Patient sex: M
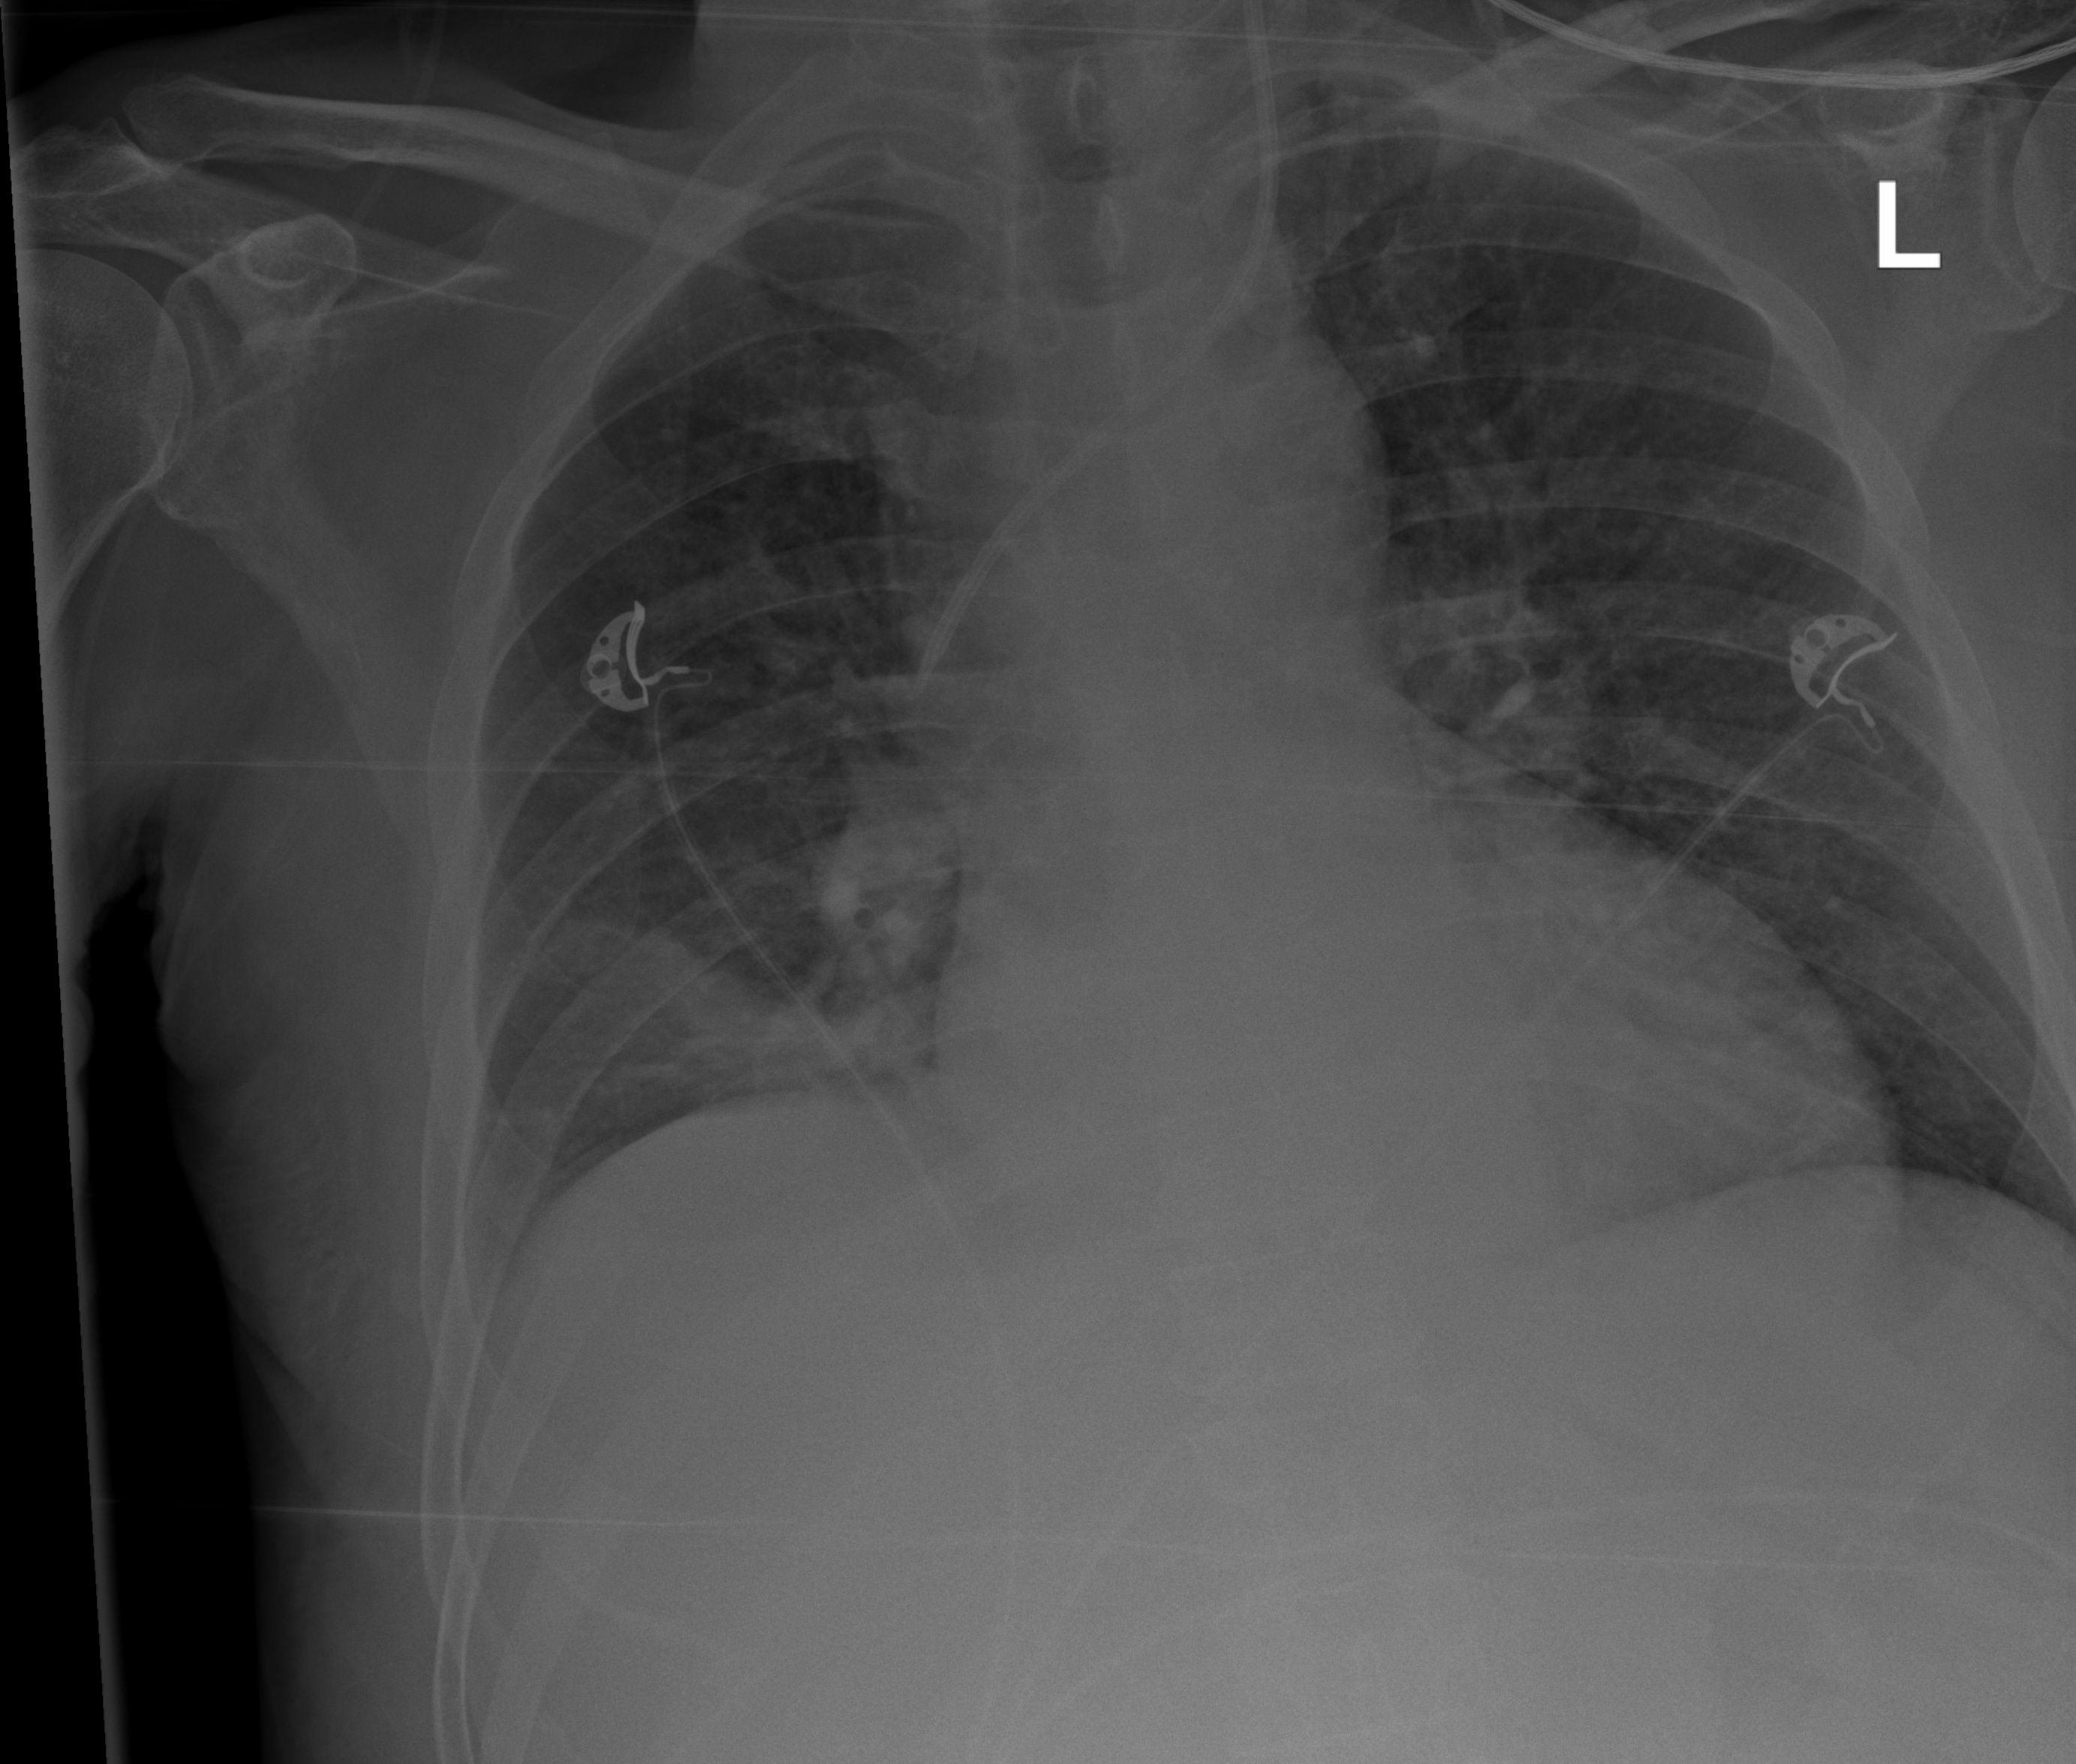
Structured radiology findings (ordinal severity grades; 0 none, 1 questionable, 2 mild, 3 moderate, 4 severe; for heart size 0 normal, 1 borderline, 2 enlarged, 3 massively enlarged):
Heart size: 1
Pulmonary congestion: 0
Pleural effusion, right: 0
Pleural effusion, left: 0
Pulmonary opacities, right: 0
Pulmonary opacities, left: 0
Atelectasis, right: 2
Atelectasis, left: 0